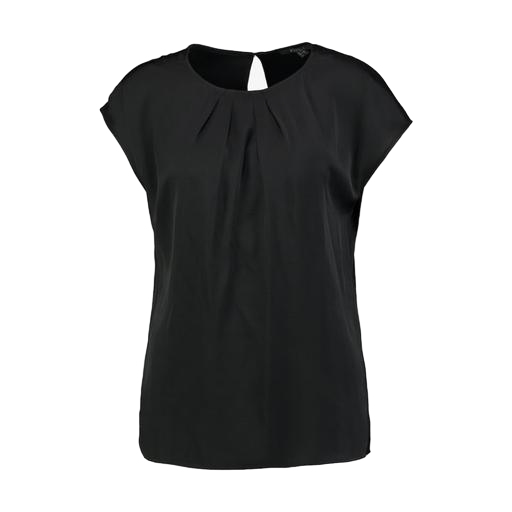
short-sleeve top only macy, pleat-neck top, black romy pleat-front top, white background